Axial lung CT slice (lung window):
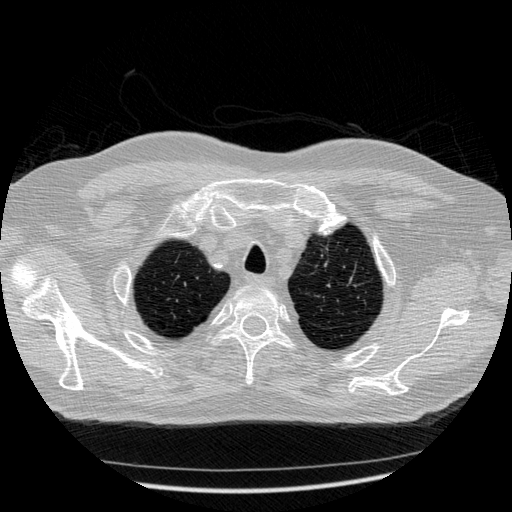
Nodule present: no